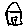
Label: house